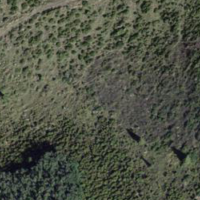
EUNIS habitat code: 23
Species observed at this site:
Rumex alpinus